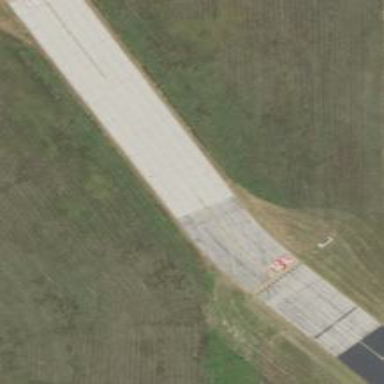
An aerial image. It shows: View of taxiway at the airport.